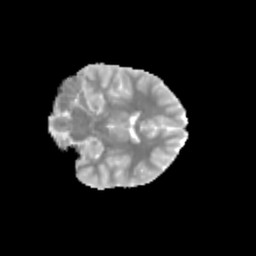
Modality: MD
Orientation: coronal
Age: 11
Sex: female
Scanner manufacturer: siemens
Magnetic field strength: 3 T
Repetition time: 3.8 s
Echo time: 0.07 s